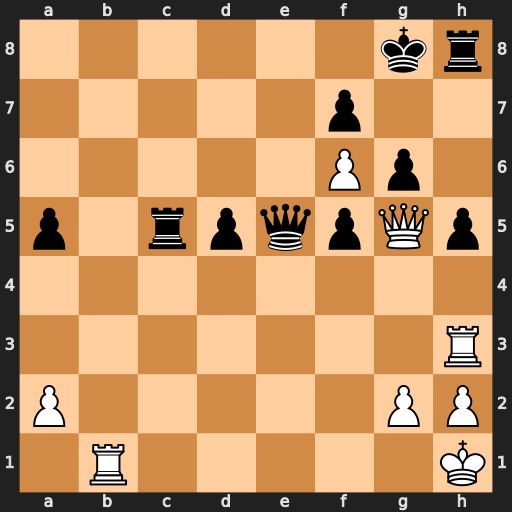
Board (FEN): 6kr/5p2/5Pp1/p1rpqpQp/8/7R/P5PP/1R5K
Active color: w
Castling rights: -
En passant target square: -
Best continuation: Re3 Rb5 Rbe1